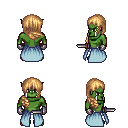
a pixel art fantasy rpg character, male body template, orc, green skin, overskirt, white pants, light blonde right-swept hairstyle, metal gloves, black shoes, dagger, four views (front, back, left, right), 2x2 character sprite sheet, small pixel art, hard edges, no anti-aliasing